Question: I have this line of code to pop back to the root menu when clicking the "back" button on the top bar:
'''
- (void)viewWillDisappear:(BOOL)animated {
[super viewWillDisappear:animated];
[self.navigationController popToRootViewControllerAnimated:YES];
}
'''
I have had no problem with this until now, i still use IOS 5.1 as target.
As i run this code now (XCODE 5) i get the following message:
'''
Finishing up a navigation transition in an unexpected state. Navigation Bar subview tree might get corrupted.
'''
...and it only seems to pop the text in the top bar back to the root (Menu) while the display only pop's back one level. As this has always worked i am a bit puzzled and would like some advice how to solve this. The View Controller were i execute this code is a normal ViewController.
I use '[self performSegueWithIdentifier:@"xxxxx" sender:self];'to push the ViewControllers.
Just for testing i used this code:
'''
-(void)viewDidAppear:(BOOL)animated {
[super viewDidAppear:animated];
[self.navigationController popToRootViewControllerAnimated:YES];
}
'''
...and it did pop the VC and then directly pop'ed back to the rootVC without the messages???
Here is the structure, it is from the green VC i have problem going back to the first VC. Again, i have not had this problem prior to xcode5:

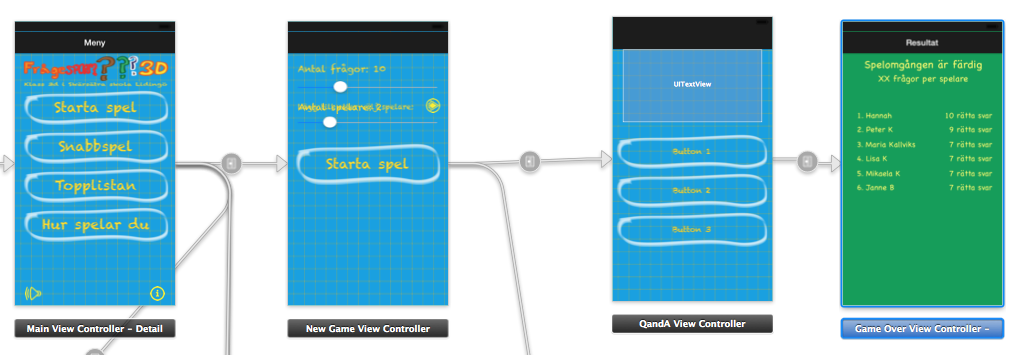
Answer: Ok I just noticed you are trying to pop to root, when the user pushes back, but here is what is happening:
The OS is trying to push to the previous viewController with an animation and in the same moment, you are initiating a second transition and ask it to pop to the root view controller.
The easiest approach would to replace the system's back button with a custom button that will use your own IBAction and you will then pop to the rootViewController:
First hide the back button:
'''
self.navigationItem.hidesBackButton = YES;
'''
and then create your own custom back Button:
'''
UIBarButtonItem *backBtn =[[UIBarButtonItem alloc]initWithTitle:@"back" style:UIBarButtonItemStyleDone target:self action:@selector(popToRoot:)];
self.navigationItem.leftBarButtonItem=backBtn;
'''
Finally you pop to the RootViewController:
'''
- (IBAction)popToRoot:(UIBarButtonItem*)sender {
[self.navigationController popToRootViewControllerAnimated:YES];
}
'''
Remember to remove the '[self.navigationController popToRootViewControllerAnimated:YES];' from the 'ViewWillDisappear' delegate.